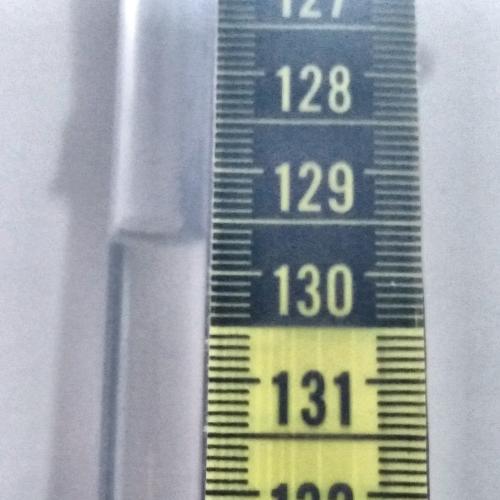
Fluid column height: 129.7 cm